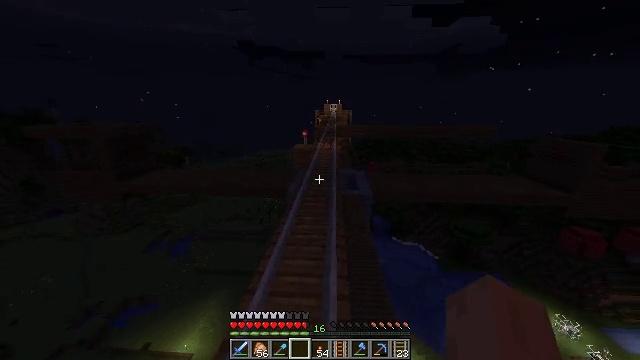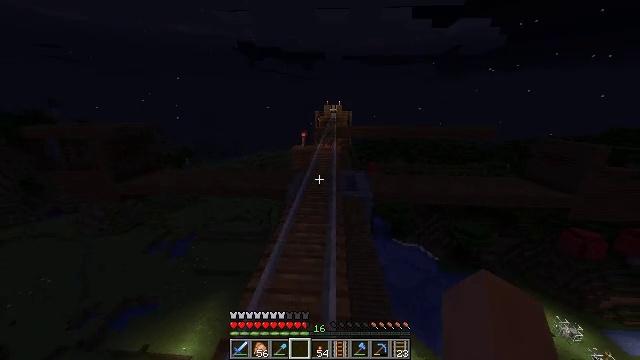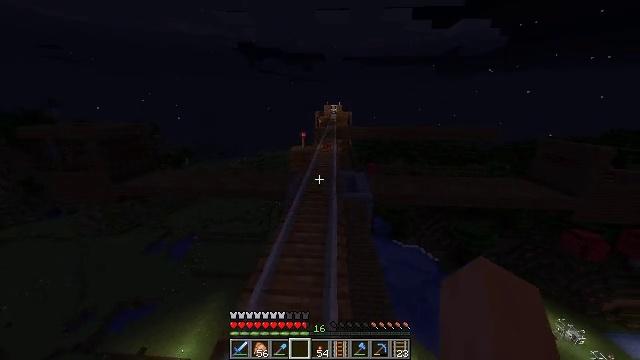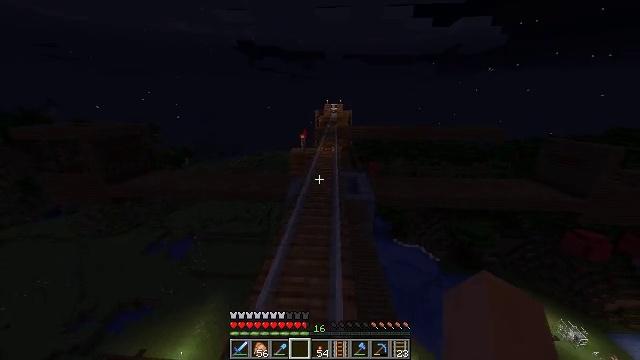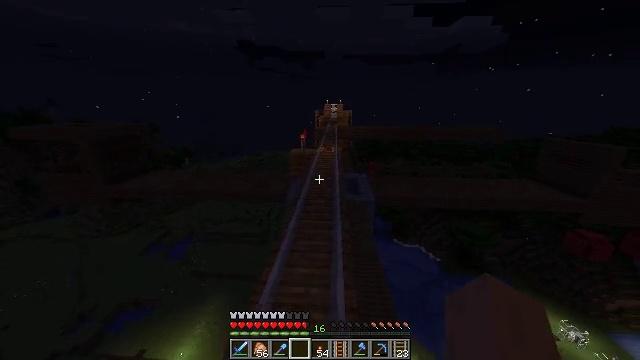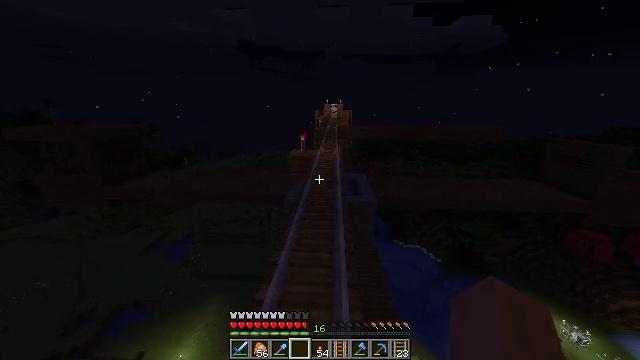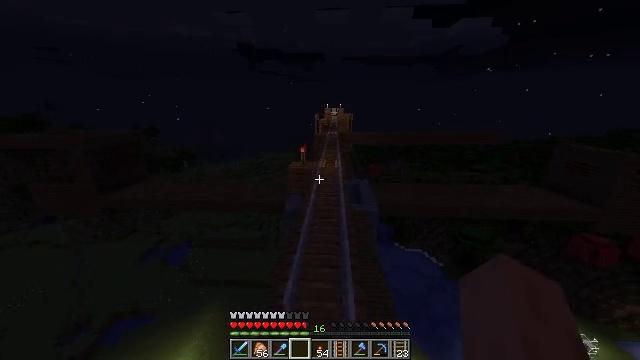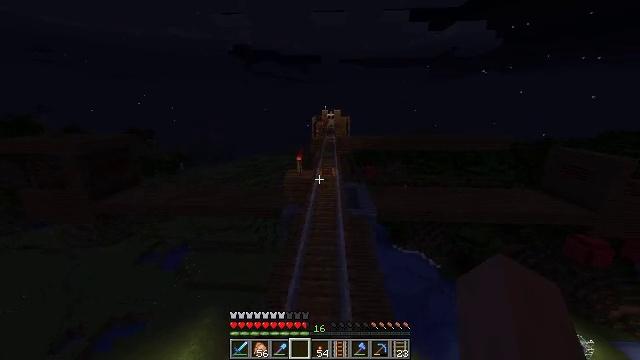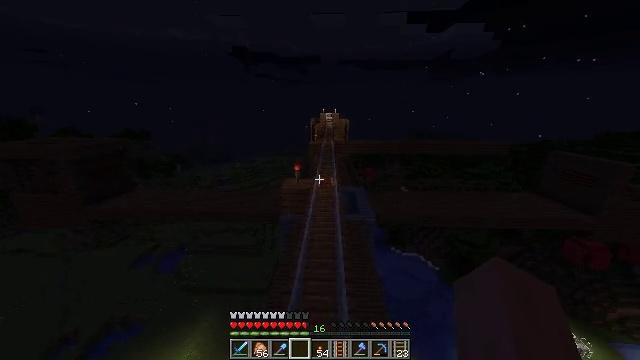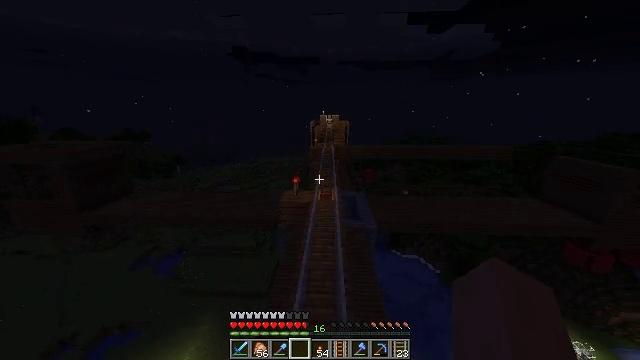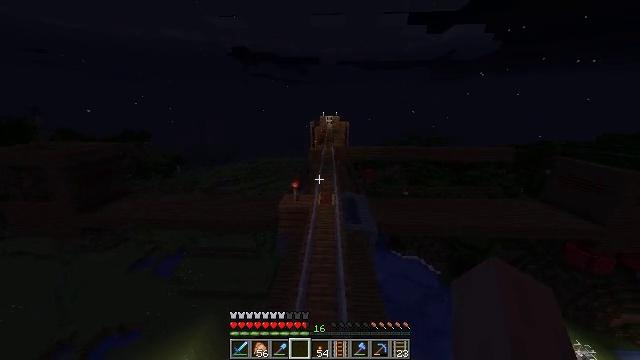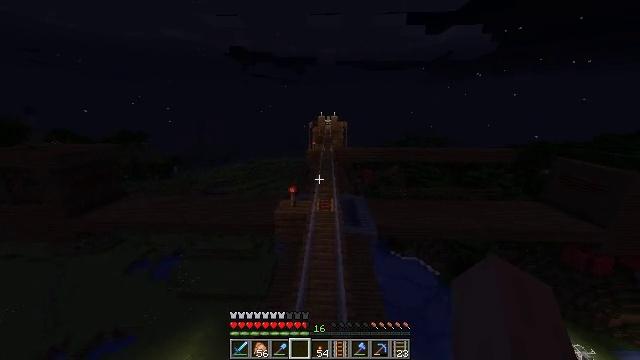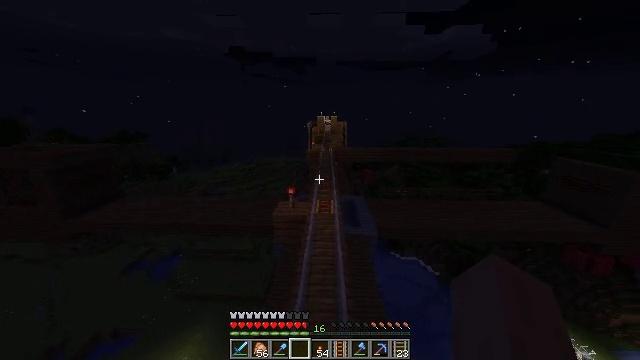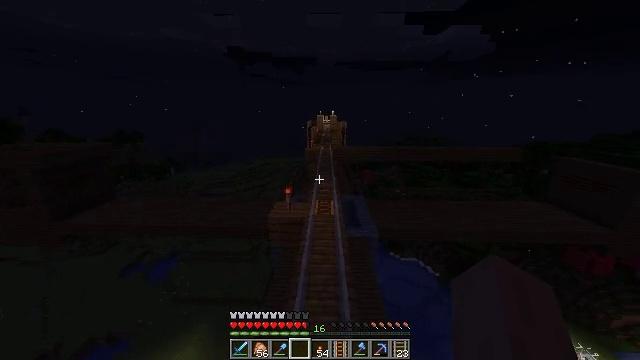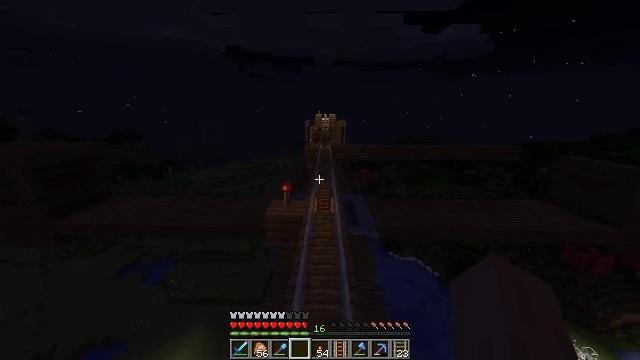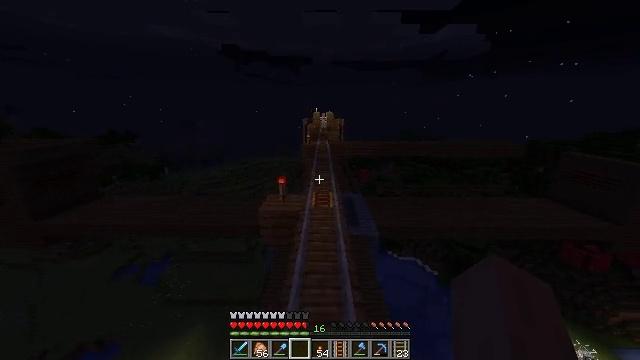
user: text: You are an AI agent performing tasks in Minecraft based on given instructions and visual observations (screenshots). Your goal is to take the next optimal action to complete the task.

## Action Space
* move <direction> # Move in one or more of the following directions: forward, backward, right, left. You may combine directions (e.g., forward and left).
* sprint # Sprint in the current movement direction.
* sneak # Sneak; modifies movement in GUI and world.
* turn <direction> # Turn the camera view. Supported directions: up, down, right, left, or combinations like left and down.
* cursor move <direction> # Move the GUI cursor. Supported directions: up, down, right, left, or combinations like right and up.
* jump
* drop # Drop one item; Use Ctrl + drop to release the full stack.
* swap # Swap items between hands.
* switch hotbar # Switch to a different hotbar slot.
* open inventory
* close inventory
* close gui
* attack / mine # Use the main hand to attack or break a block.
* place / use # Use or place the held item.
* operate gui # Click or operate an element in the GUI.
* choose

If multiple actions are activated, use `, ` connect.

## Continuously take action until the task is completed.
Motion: motion action
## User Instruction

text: Attack the glass to break it.
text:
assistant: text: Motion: move forward, sprint
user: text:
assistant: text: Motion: move forward, sprint
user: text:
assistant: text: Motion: move forward
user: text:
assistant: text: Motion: move forward
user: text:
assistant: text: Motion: move forward
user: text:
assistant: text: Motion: move forward, jump
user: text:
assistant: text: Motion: move forward, jump
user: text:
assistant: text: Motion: move forward, jump
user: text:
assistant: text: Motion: move forward, jump
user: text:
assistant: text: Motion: move forward, jump
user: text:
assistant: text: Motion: move forward, jump
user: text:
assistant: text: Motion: move forward, jump
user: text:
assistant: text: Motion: move forward, jump
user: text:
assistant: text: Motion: move forward, jump
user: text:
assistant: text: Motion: move forward, jump
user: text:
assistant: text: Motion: move forward, sprint, jump
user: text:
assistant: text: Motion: move forward, sprint, jump
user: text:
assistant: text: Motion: move forward, sprint, jump
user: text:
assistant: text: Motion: move forward, jump
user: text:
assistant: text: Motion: move forward, jump
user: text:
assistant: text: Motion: move forward, jump
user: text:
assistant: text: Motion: move forward, jump
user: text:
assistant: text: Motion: move forward, sprint, jump
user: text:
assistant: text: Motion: move forward, sprint, jump
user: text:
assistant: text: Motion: move forward, sprint, jump
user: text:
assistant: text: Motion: move forward, jump
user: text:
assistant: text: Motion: move forward, jump
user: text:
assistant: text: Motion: move forward, sprint, jump
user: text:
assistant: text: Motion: move forward, sprint, jump
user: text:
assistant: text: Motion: move forward, sprint, jump